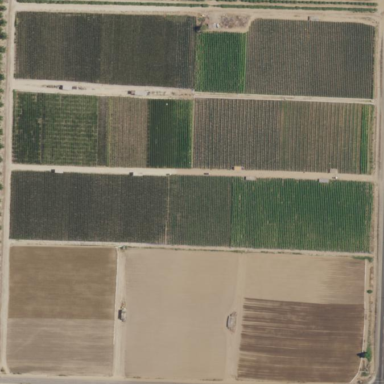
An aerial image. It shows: Farm with field of cropland.